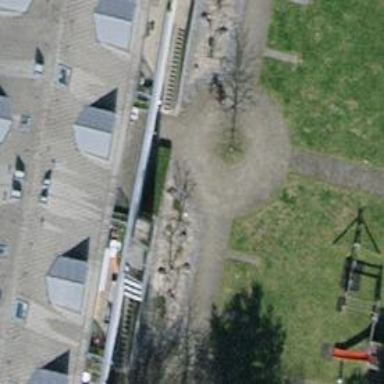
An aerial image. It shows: Urban tree adds touch of nature to the surroundings.